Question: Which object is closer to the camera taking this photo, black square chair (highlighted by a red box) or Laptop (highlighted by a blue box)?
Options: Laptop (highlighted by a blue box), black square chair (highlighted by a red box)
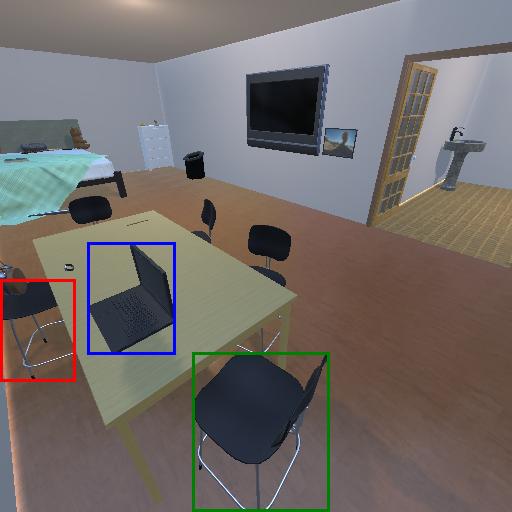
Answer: Laptop (highlighted by a blue box)